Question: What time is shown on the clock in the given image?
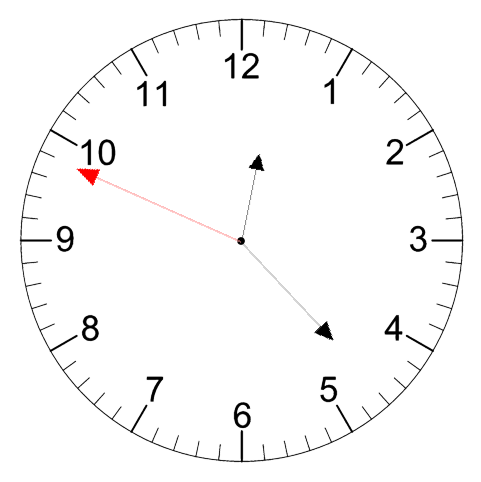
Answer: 12:22:49